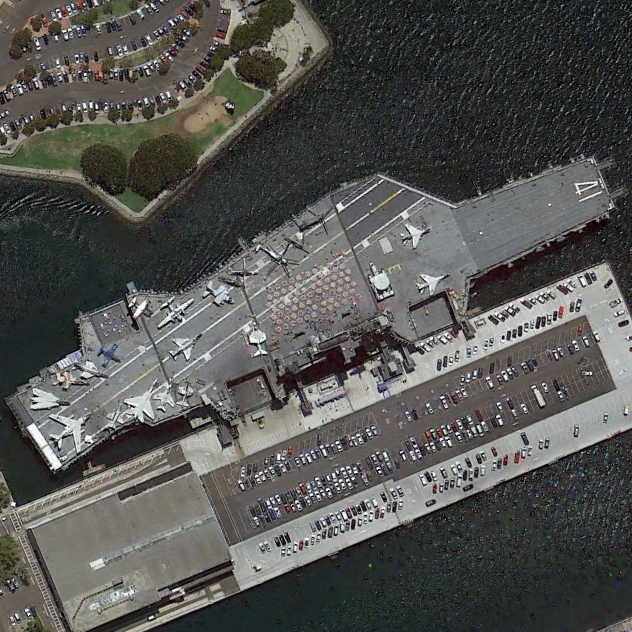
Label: Midway-class_aircraft_carrier